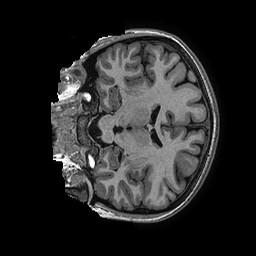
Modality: T1w
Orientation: coronal
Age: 23
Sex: female
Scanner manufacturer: ge
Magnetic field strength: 3 T
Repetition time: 0.006952 s
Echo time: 0.00292 s